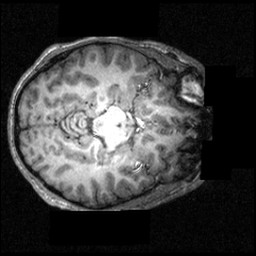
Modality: T1w
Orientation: axial
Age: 21
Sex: male
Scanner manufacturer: siemens
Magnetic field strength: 3.951 T
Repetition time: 1.5 s
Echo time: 0.00335 s